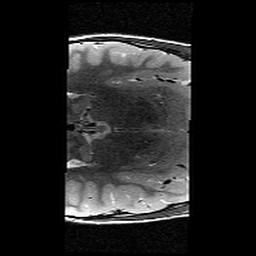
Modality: T2w
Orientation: axial
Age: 9
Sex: male
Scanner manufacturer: siemens
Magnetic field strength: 3 T
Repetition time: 9.23 s
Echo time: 0.067 s